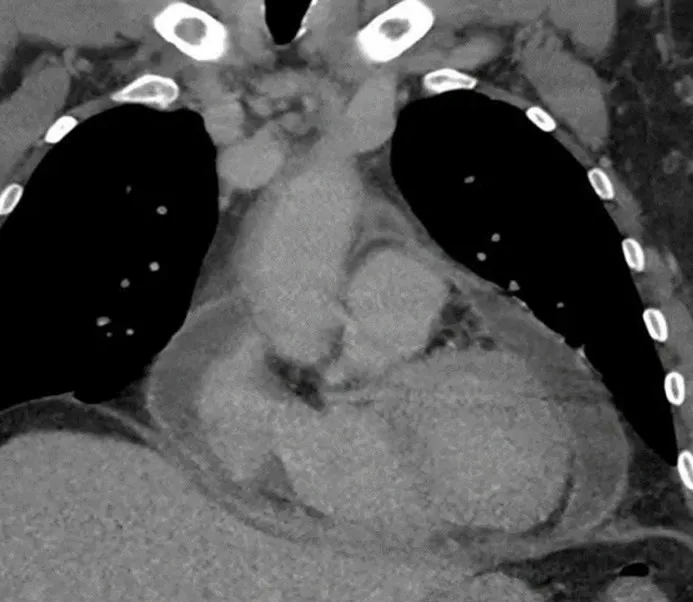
computed tomography scan of the chest showing the fluid collection within the pericardial sleeves.
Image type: radiology (ct)